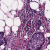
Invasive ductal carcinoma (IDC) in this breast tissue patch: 1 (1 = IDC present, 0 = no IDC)